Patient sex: F
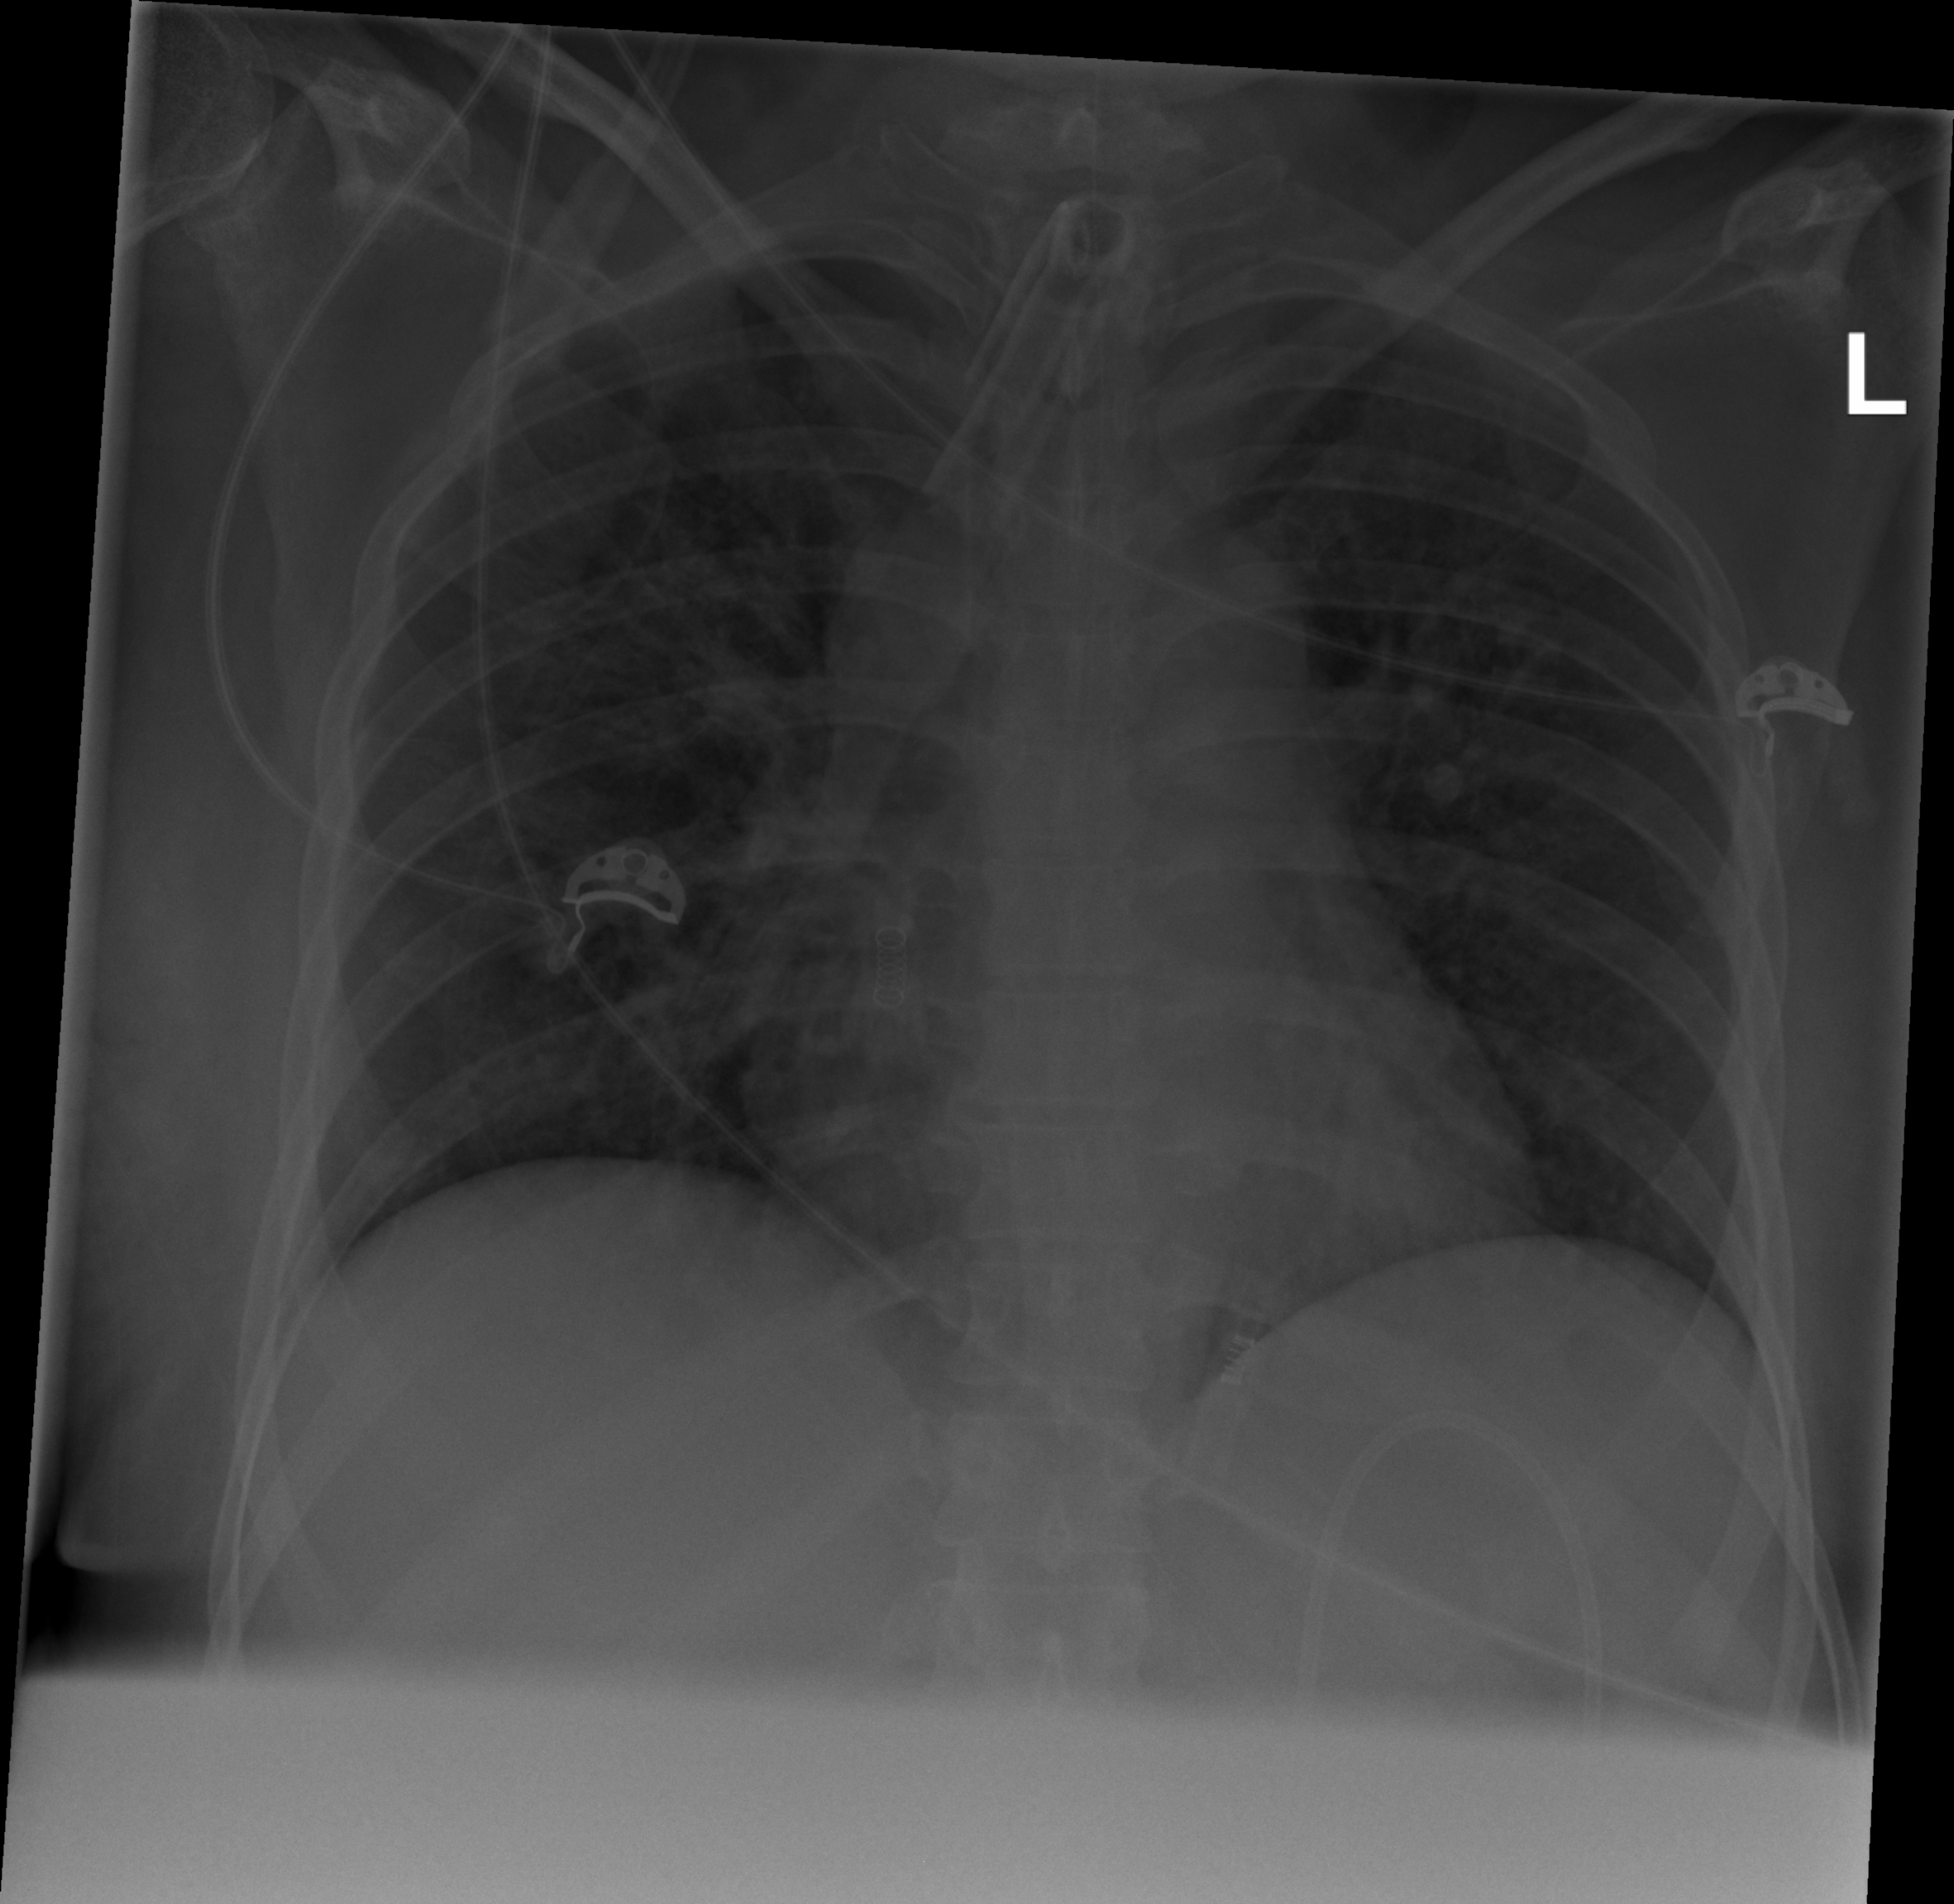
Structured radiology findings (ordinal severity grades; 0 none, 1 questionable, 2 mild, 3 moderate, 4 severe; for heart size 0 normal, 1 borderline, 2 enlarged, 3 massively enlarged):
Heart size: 2
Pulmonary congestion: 2
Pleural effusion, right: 0
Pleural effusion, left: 0
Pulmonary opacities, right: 1
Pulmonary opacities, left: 1
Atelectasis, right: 1
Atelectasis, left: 1